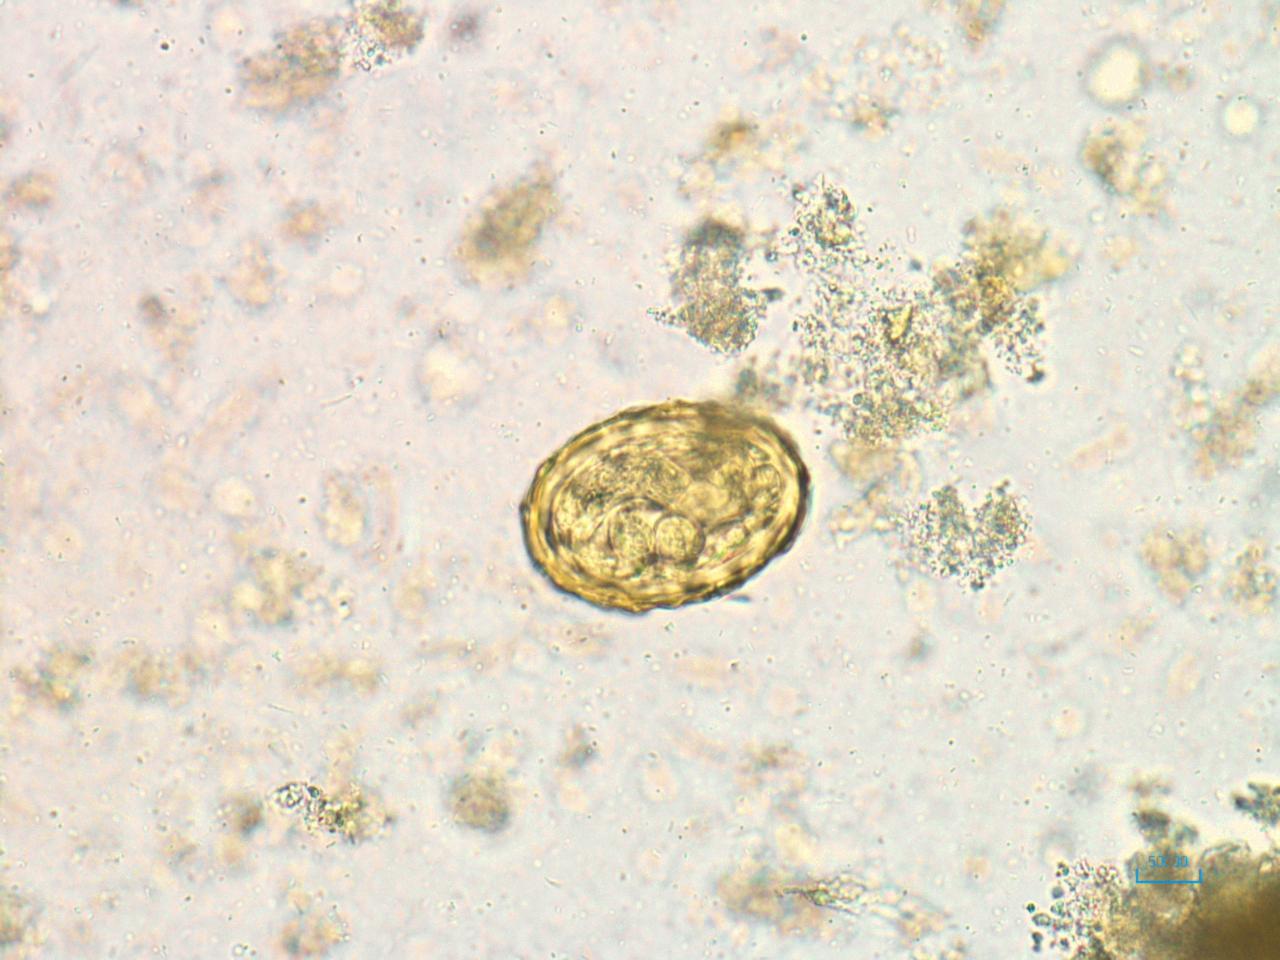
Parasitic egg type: Ascaris lumbricoides